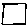
Label: square